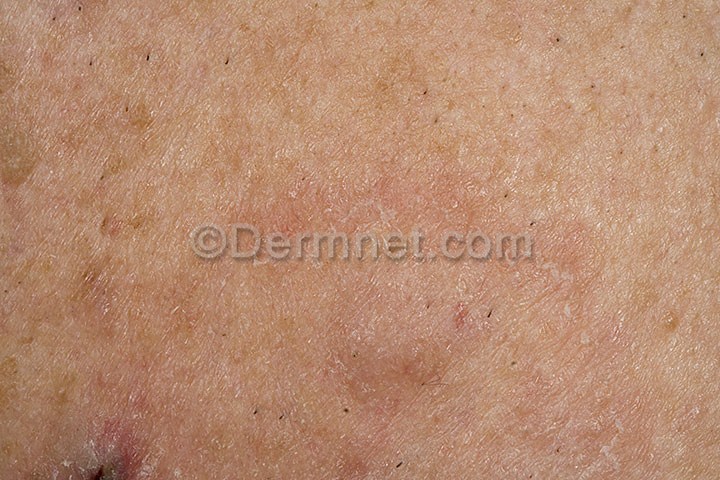
Disease: Tinea Ringworm Candidiasis and other Fungal Infections